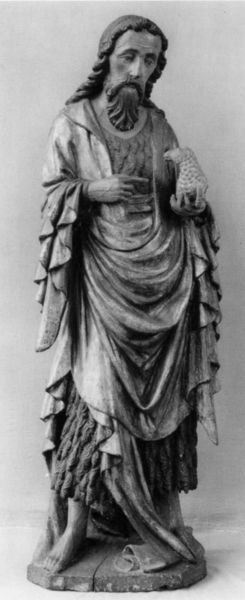
Titel: Johannes der Täufer, aus dem Mittelschrein des Hochaltares der Pfarrkirche Maria Himmelfahrt in Bozen
Künstler: Hans von Judenburg
Standort: Köln
Institution: Museum Schnütgen
Schlagwörter: fuß, gott, hand, mann, nackt, umhang, vogel, weiß, finger, frisur, geste, grau, haar, holz, kleid, nase, schwarz, blick, tier, tuch, alt, bart, augen, barock, bibel, bärtig, falten, gesicht, johannes, lang, leinen, sockel, stehen, täufer, vollbart, kirche, auge, figur, gewand, haare, lange haare, mantel, pose, stehend, gotik, kinn, renaissance, traurig, skulptur, statue, fell, schwung, sprung, füße, folds, hands, religious, robes, white, black, face, gray, grey, hair, nose, portrait, robe, symbolism, wall, zeigefinger, wooden, faltenwurf, kontrapost, plastik, plinthe, zeigen, foto, photographie, barfuss, lamm, schaf, religion, schwarzweiß, strin, altar, schnitzerei, photo, ganzfigur, besorgt, gestus, wood, sad, christus, jesus, christlich, man, stone, mittelalter, romanik, schwart, german, fingerzeig, heiliger, eyes, feet, stand, gefasst, drawing, jünger, kreisförmig, heilig, black and white, lämmchen, hirte, fur, mouth, bird, beard, prophet, saint, riß, reliquie, sakral, mittelalterlich, sculpture, geschnitzt, gewandfalten, josef, attribut, marble, pastorale, shoulder, holzskulptur, art, detail, foot, bat, medieval, animal, zeigegestus, apostel, god, christ, figure, long, long hair, lamm gottes, sheep, lamb, wool, pointing, christud, christian, falen, faltenkaskade, schafspelz, schöner stil, schüsselfalten, spätmittelalter, sulpture, carving, christianity, zeigend, shepherd, standing, photograph, staue, mustache, painted, heilih, verweisen, holy, jesus christ, holding, barefoot, sorgenvoll, draping, pleats, pear, down, john, bear, polychrome, carved, facial hair, mustasch, figurine, tattered, ing, heard, schulpture, pointing finger, shoulder length hair, biblical figure, sheep herd, wise man, esucht